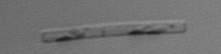
Label: Leptocylindrus